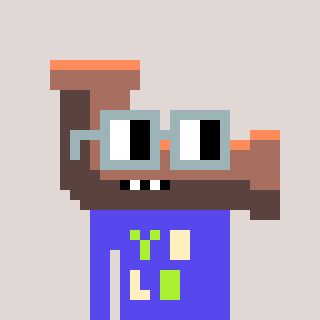
a pixel art character with square dark gray glasses, a pipe-shaped head and a computerblue-colored body on a warm background